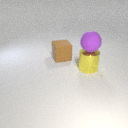
large yellow metal cylinder to the right of large brown rubber cube